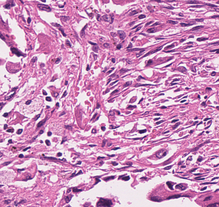
Tumor epithelial tissue: yes
Tumor-associated stroma tissue: yes
Normal tissue: no